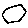
Label: hexagon